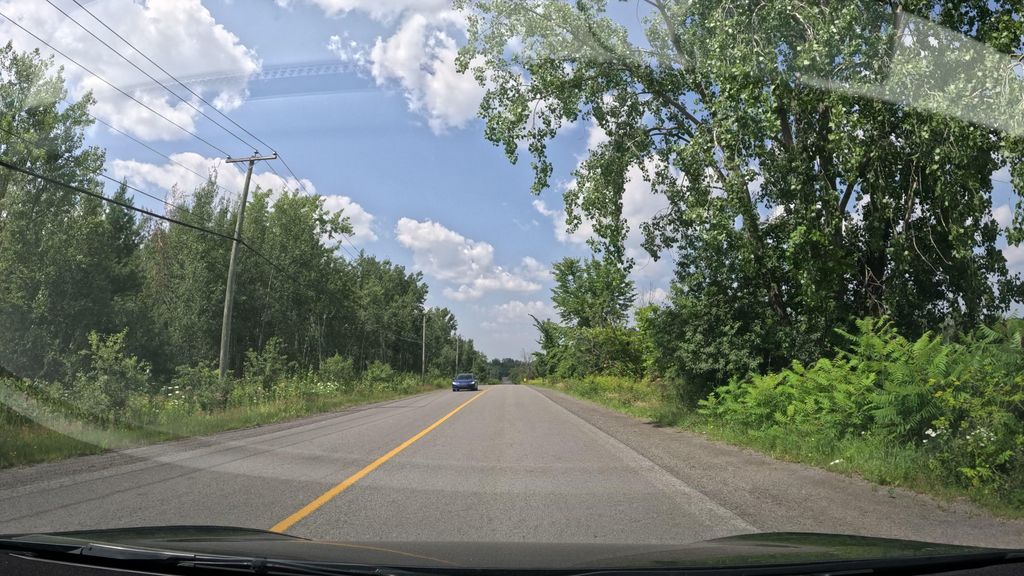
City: montreal